Question: My tables look like this:

My 'USER_ID' is 1 and I am friend with 'USER_ID = 2' and '3'.
I tried many queries to search all other users name from table "user", which are not in my friend list already. This is one of the query (listed below), tried to use but its showing me duplicate entries
'''
select *
from frnd,user
where frnd.frnd_id != user.USER_ID
AND user.USER_ID != frnd.frnd_id
AND frnd.USER_ID = 1
AND NAME LIKE '%rah%';
'''
And also another problem is, my books (Its for my college project) doesn't tells me anything about 'LEFT JOIN', 'JOINS' etc things. Is there a way to get the query for this situation?
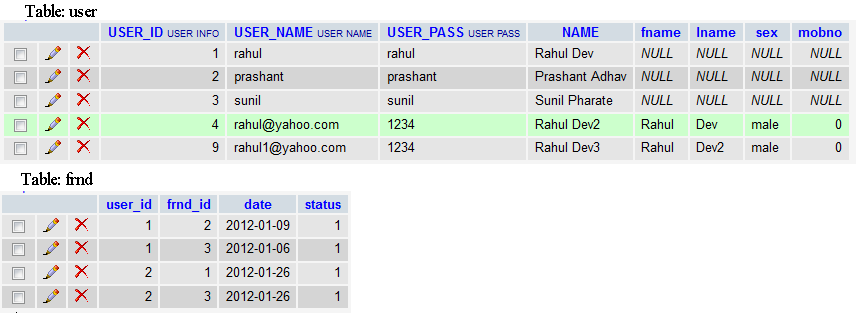
Answer: > all other users name from table "user", which are not in my friend list already.
That would be:
'''
SELECT *
FROM user
WHERE user.user_id NOT IN
( SELECT frnd.frnd_id
FROM frnd
WHERE user_id = 1
)
;
'''
You probably also want 'AND user.user_id != 1', and of course you can add any other restrictions, such as your 'AND name LIKE '%rah%'':
'''
SELECT *
FROM user
WHERE user.user_id != 1
AND user.user_id NOT IN
( SELECT frnd.frnd_id
FROM frnd
WHERE user_id = 1
)
AND user.name LIKE '%rah%'
;
'''